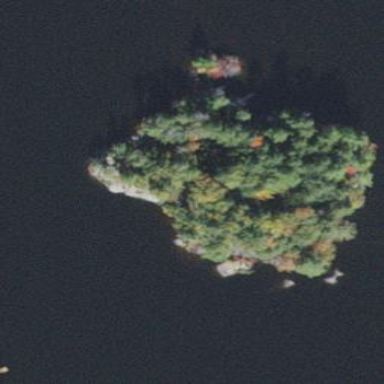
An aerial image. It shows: Nature-protected islet.